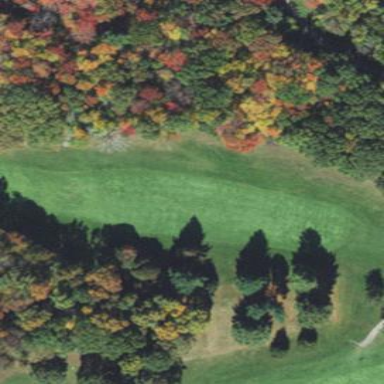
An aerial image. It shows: Grassy area designated as golf fairway.